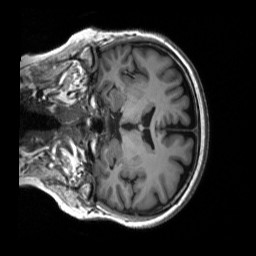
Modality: T1w
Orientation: coronal
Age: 74
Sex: female
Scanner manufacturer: siemens
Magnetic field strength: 3 T
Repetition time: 2.5 s
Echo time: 0.00248 s